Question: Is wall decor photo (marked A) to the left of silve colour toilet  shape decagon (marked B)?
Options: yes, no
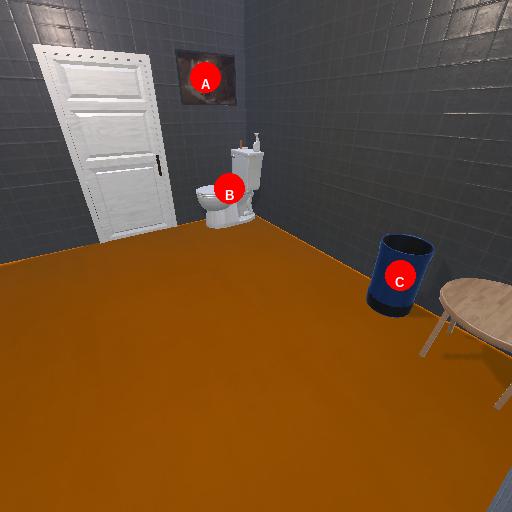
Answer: yes